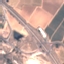
Land use / land cover: Highway